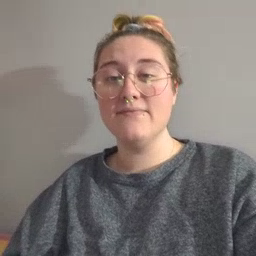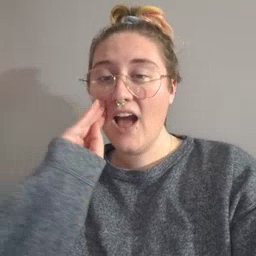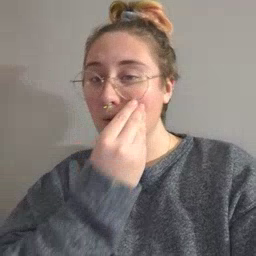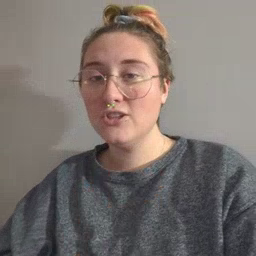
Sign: flower